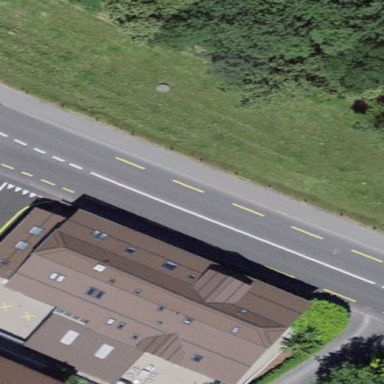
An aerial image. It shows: Residential building.